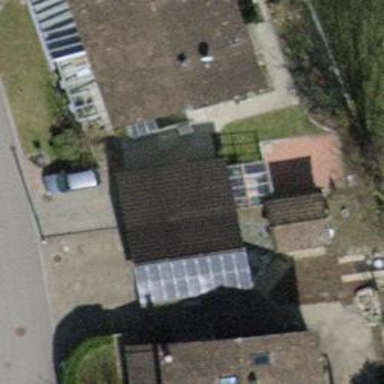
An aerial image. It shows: Group of garages.